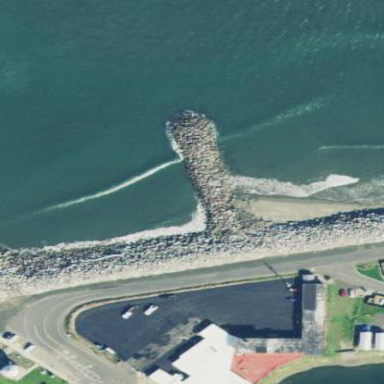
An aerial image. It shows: Breakwater structure.